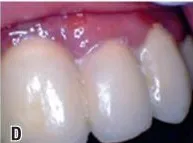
Initial clinical images. 11 , Screw access-hole restorations of implants in 12,11.
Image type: medical_photograph (other_medical_photograph)